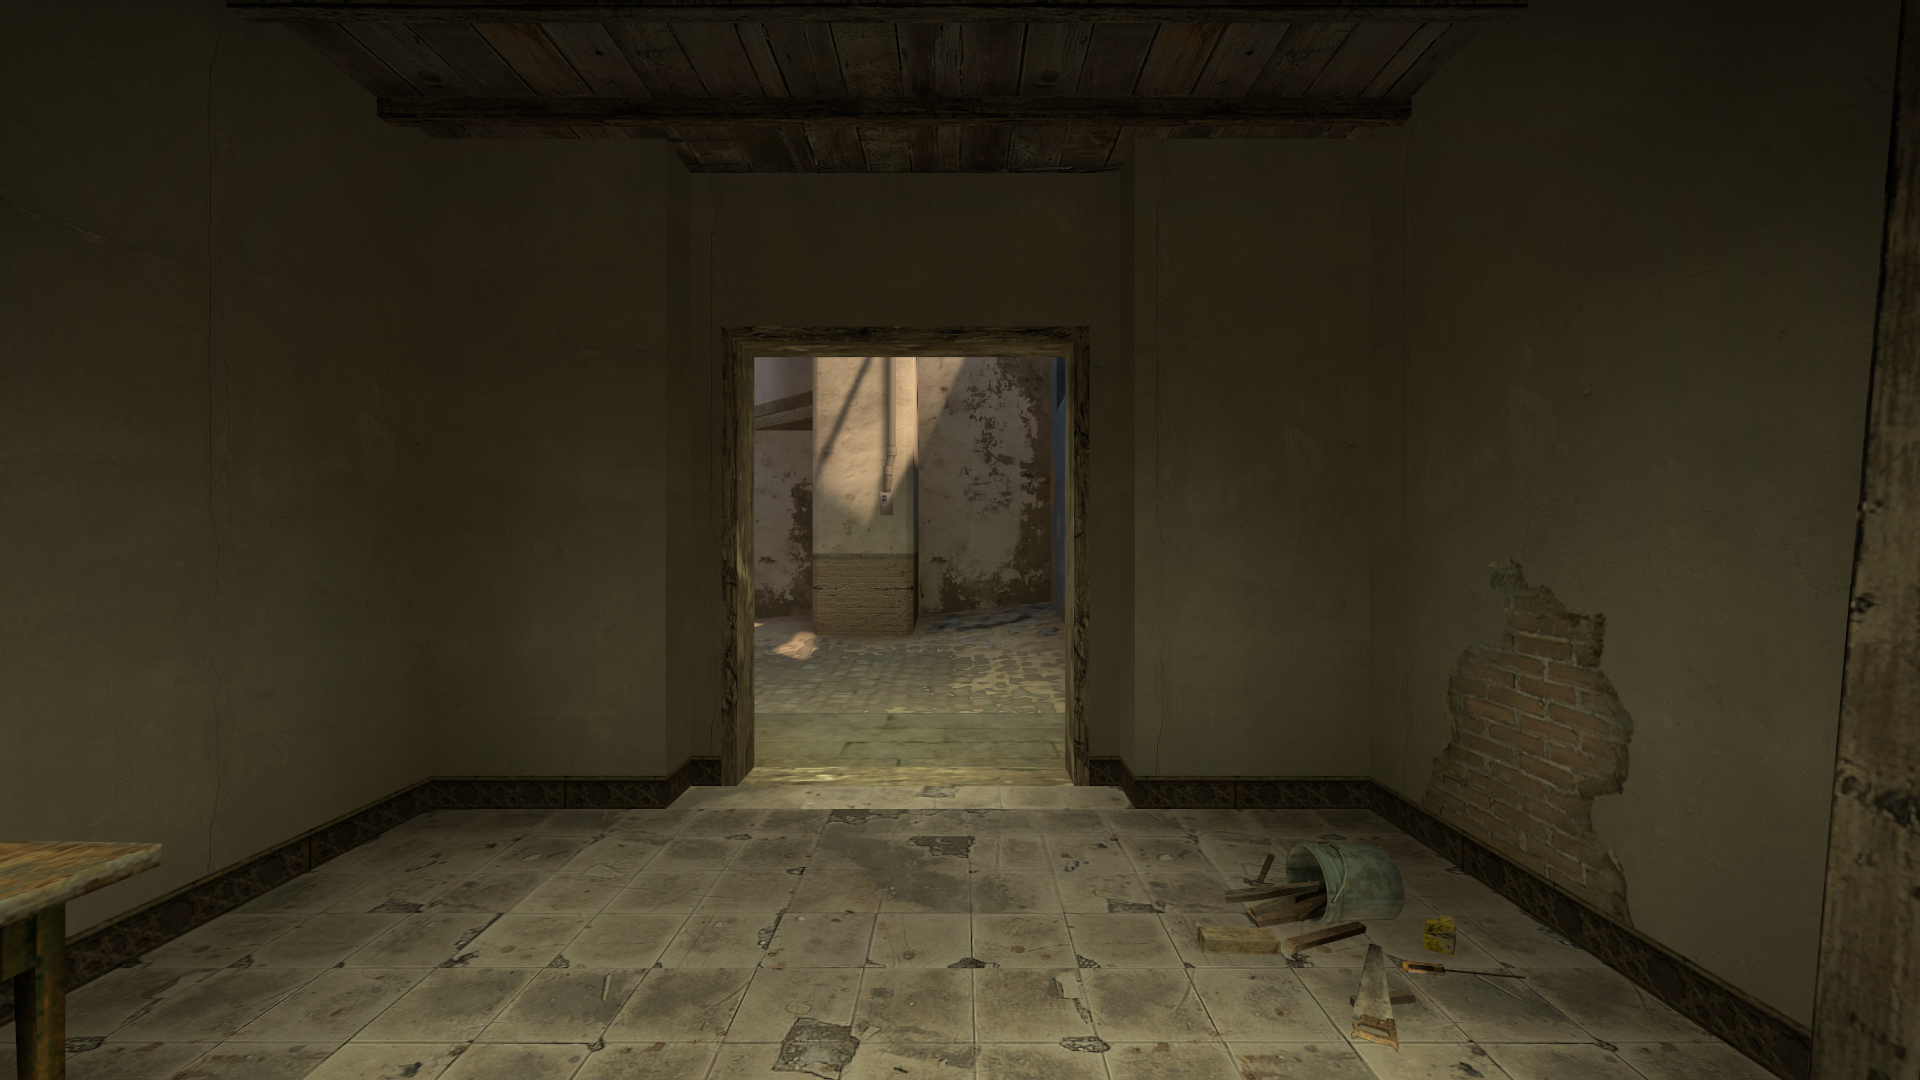
Map: de_mirage